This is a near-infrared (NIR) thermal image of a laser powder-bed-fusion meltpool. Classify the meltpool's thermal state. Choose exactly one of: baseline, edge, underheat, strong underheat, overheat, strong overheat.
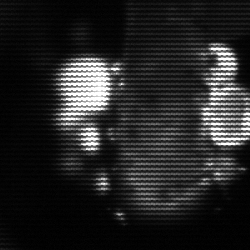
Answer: strong underheat